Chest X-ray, PA view. Patient: 63 years old, sex M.
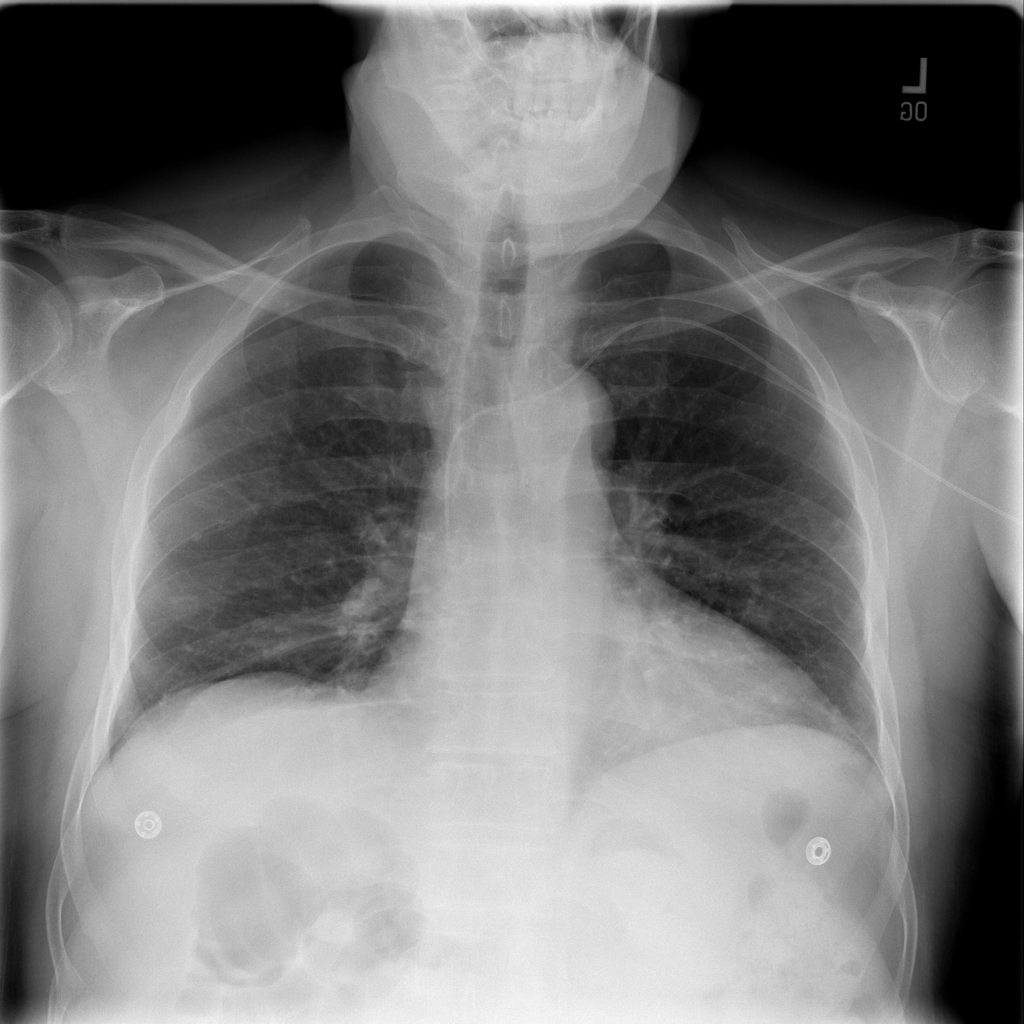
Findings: Nodule